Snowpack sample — Snodgrass Mountain, Crested Butte, Colorado (2/4/25, 12:06 PM MST)
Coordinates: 38.923, -106.968
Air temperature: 35 °F
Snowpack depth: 80 cm
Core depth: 10 cm
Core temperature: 32 °F
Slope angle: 14°, slope face: 78°
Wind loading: low
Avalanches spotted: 0
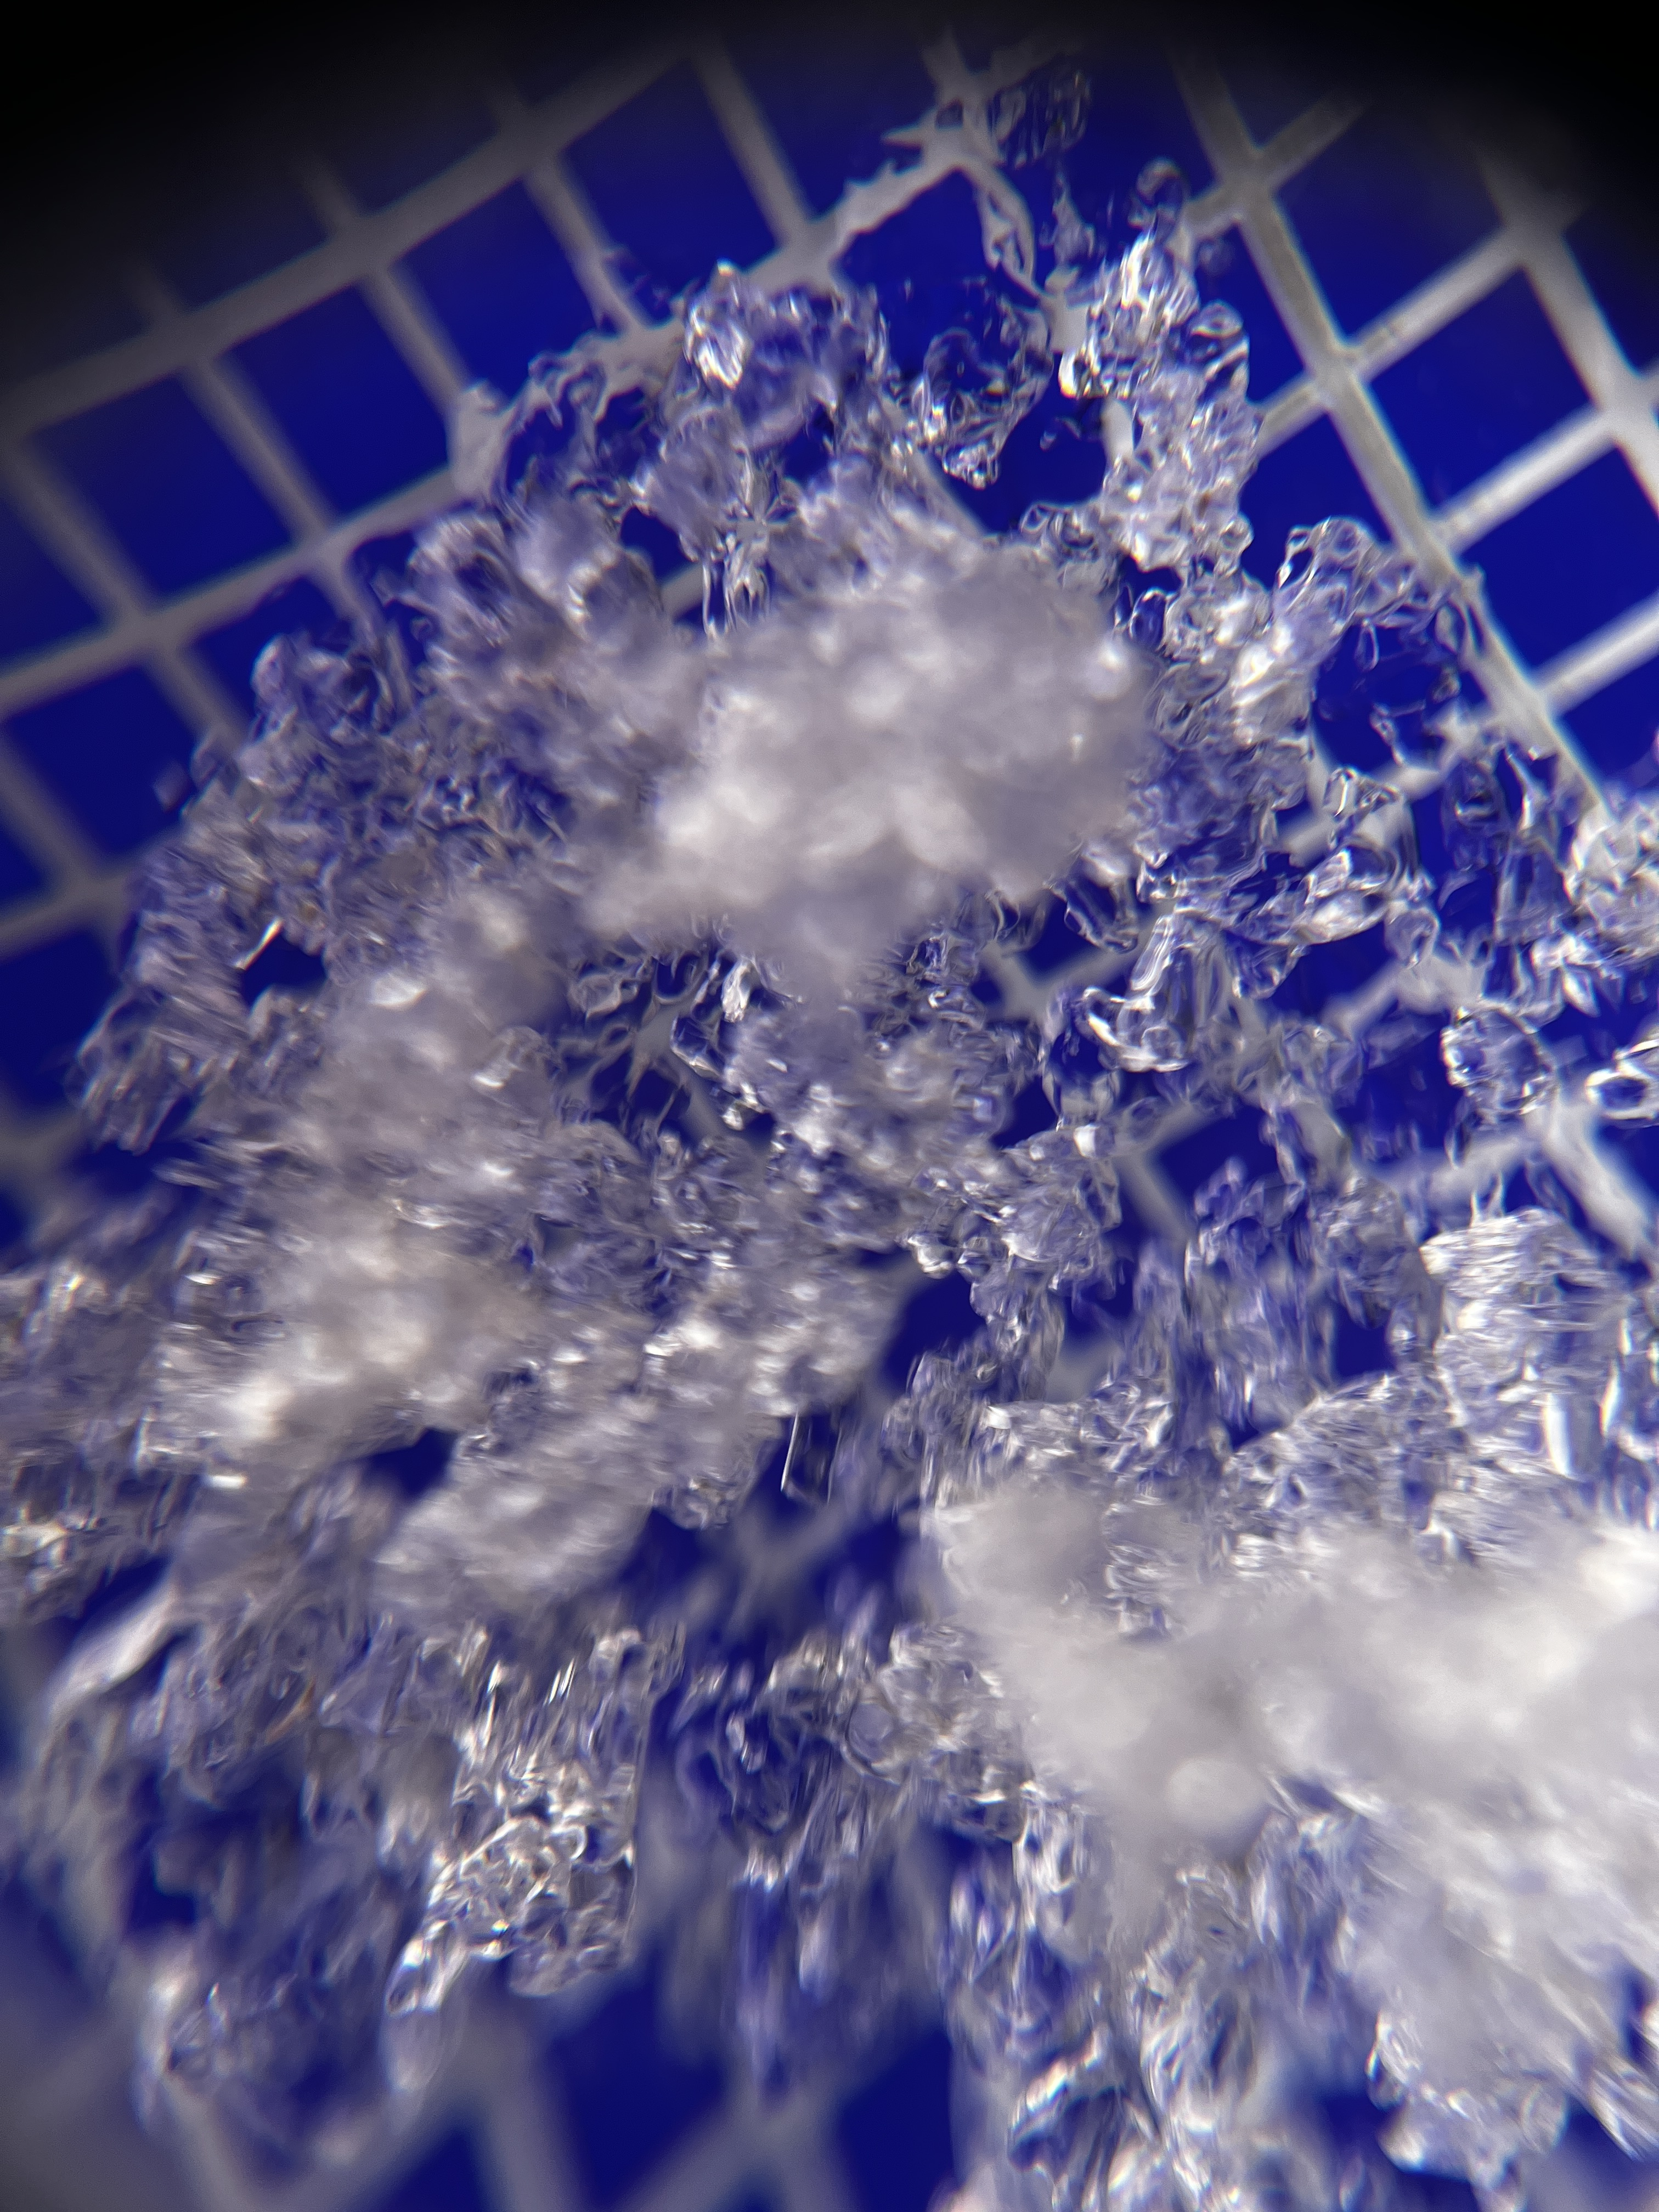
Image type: magnified_profile
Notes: No avalanches nearby, unusually warm weather for the last month reported by residents, Collected 25 yards from treeline